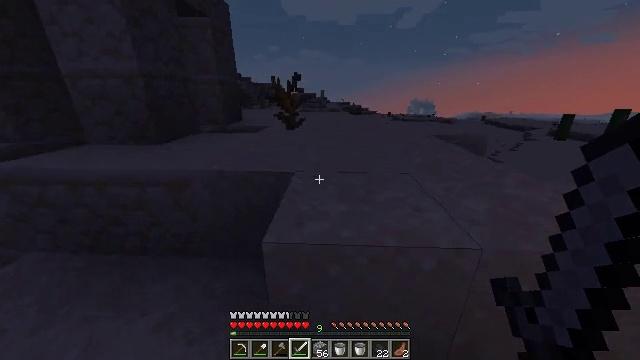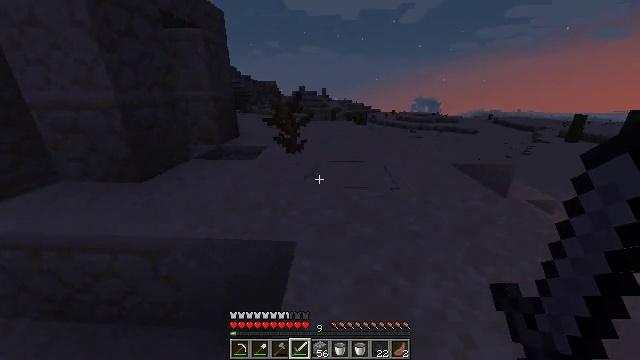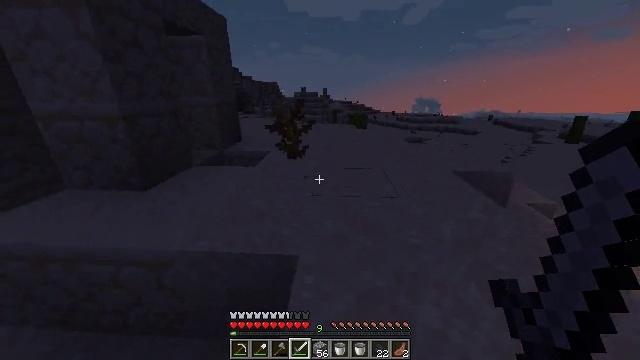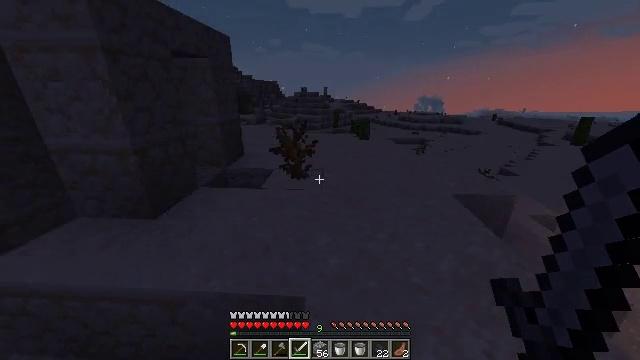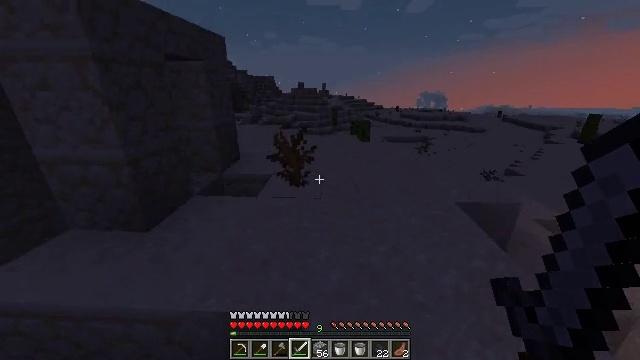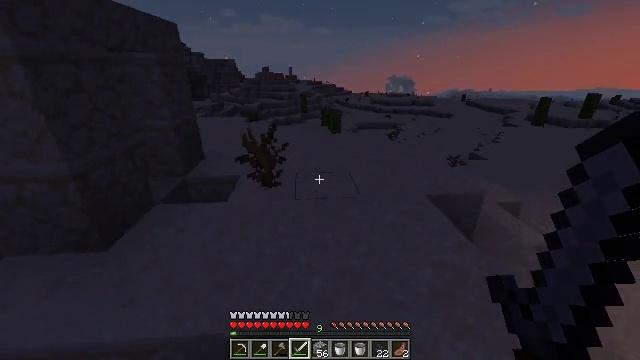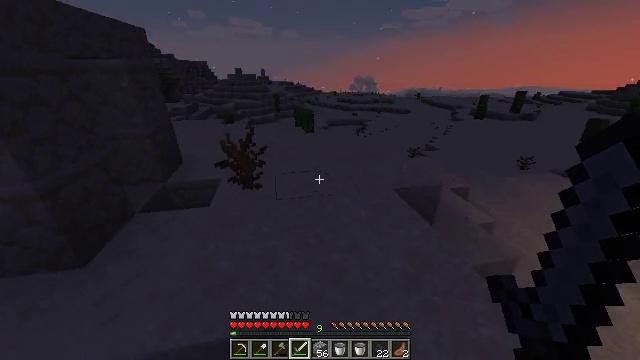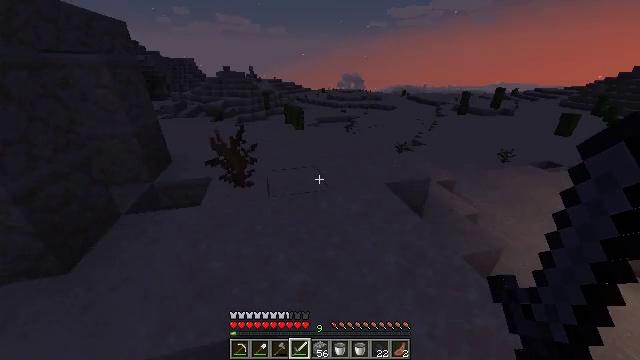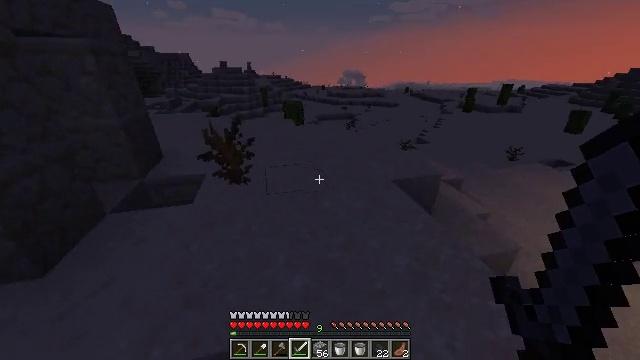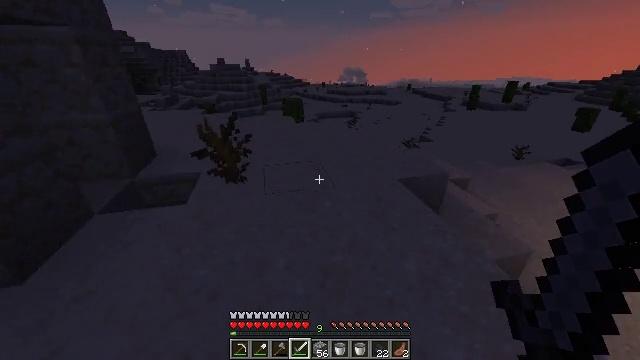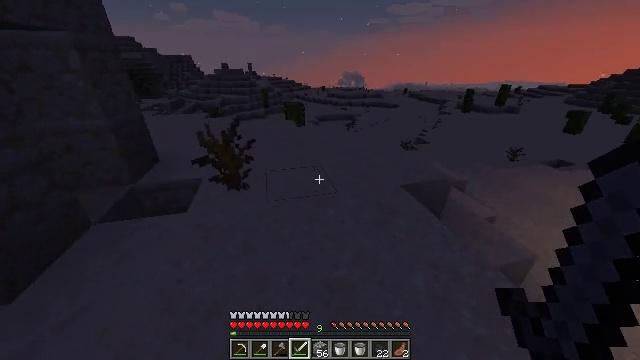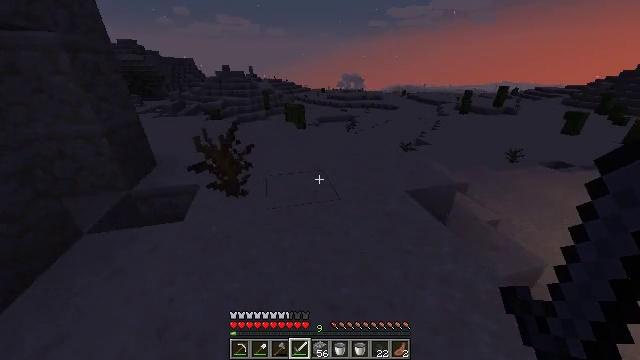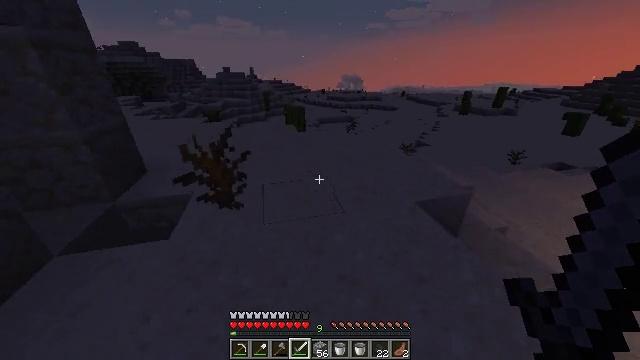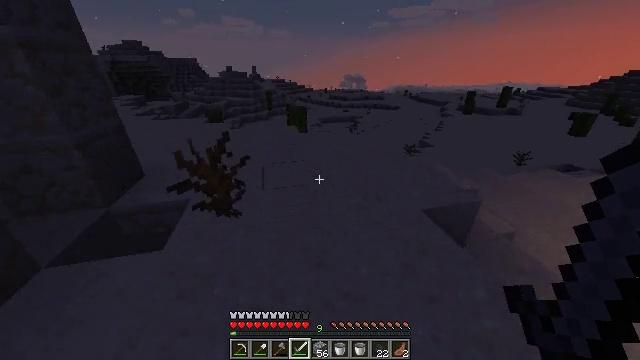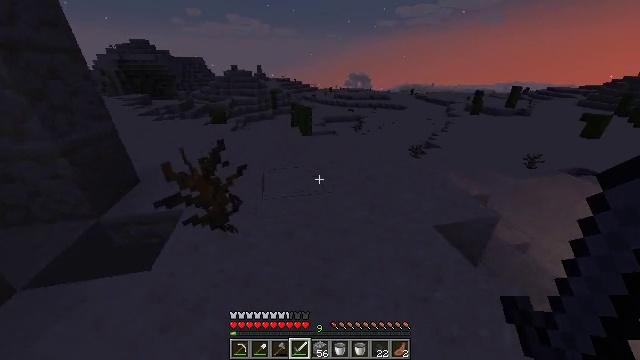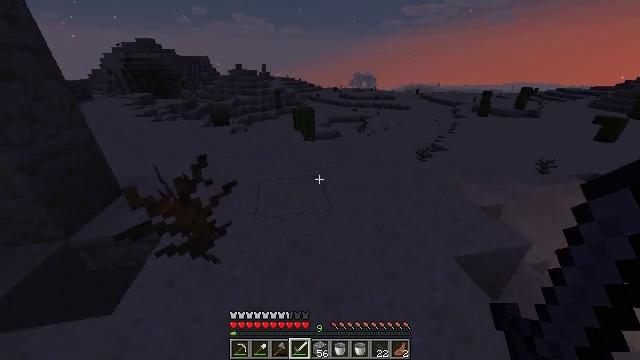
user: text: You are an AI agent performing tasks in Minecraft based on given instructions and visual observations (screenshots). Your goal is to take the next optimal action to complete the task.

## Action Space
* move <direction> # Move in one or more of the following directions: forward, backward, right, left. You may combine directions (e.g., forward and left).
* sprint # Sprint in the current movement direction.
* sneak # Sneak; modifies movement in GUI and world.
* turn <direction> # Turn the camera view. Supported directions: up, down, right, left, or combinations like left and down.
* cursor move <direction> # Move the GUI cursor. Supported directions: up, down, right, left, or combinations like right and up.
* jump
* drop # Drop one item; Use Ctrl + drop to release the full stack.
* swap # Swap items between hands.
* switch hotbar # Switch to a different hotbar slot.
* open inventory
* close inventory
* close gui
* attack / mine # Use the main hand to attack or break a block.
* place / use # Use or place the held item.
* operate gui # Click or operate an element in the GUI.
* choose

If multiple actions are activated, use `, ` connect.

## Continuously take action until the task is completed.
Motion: motion action
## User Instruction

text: Dig up clay found underwater.
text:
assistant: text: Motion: move forward, sprint, jump
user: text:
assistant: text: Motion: move forward, sprint, jump
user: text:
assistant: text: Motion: move forward, sprint, jump
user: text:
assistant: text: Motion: move forward, sprint, jump
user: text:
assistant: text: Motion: move forward, sprint, turn right and down, jump
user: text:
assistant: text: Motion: move forward, sprint, turn right and down
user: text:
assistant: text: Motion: move forward, sprint, turn right and down
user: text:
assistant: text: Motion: move forward, sprint
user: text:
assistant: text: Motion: move forward, sprint
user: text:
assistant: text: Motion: move forward, sprint
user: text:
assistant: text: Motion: move forward, sprint
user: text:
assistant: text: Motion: move forward, sprint
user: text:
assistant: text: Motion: move forward, sprint
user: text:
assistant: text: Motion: move forward, sprint, turn left
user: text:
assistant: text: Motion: move forward, sprint, turn left
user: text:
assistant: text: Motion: move forward, sprint
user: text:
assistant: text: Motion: move forward, sprint
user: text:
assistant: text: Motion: move forward, sprint
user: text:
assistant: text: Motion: move forward, sprint
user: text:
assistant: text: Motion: move forward, sprint
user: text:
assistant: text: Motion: move forward, sprint
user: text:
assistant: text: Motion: move forward, sprint
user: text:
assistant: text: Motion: move forward, sprint
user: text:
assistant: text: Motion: move forward, sprint
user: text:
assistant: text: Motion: move forward, sprint
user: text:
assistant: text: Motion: move forward, sprint, turn left
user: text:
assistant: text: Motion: move forward, sprint, turn left and up
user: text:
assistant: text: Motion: move forward, sprint, turn left and up
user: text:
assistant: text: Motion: move forward, sprint, turn left and up
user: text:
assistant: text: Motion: move forward, sprint, turn left